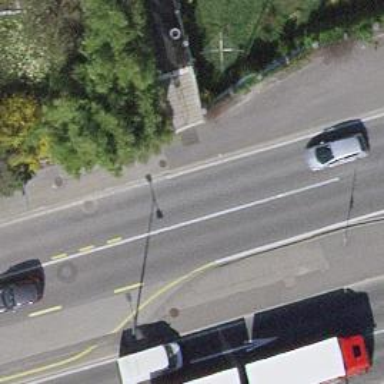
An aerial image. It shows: Set of steps on the road.